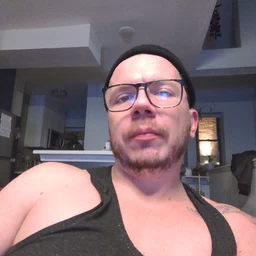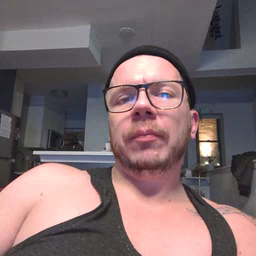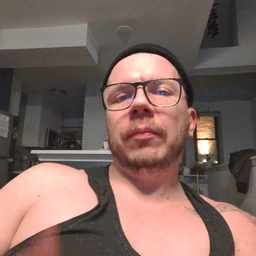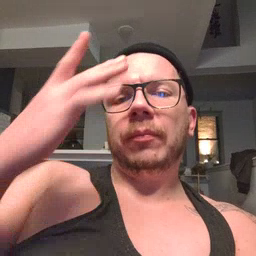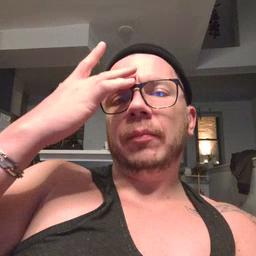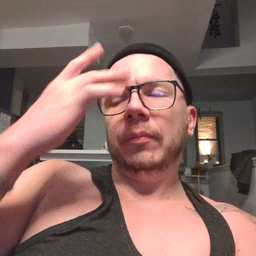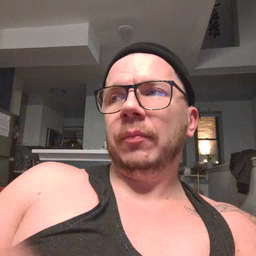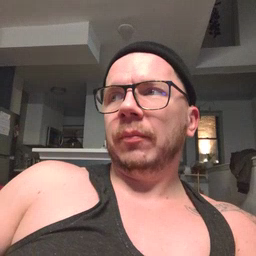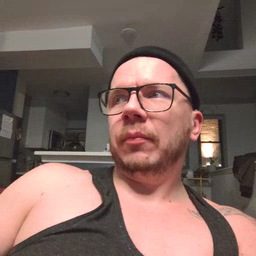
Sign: sick